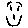
Label: smiley face